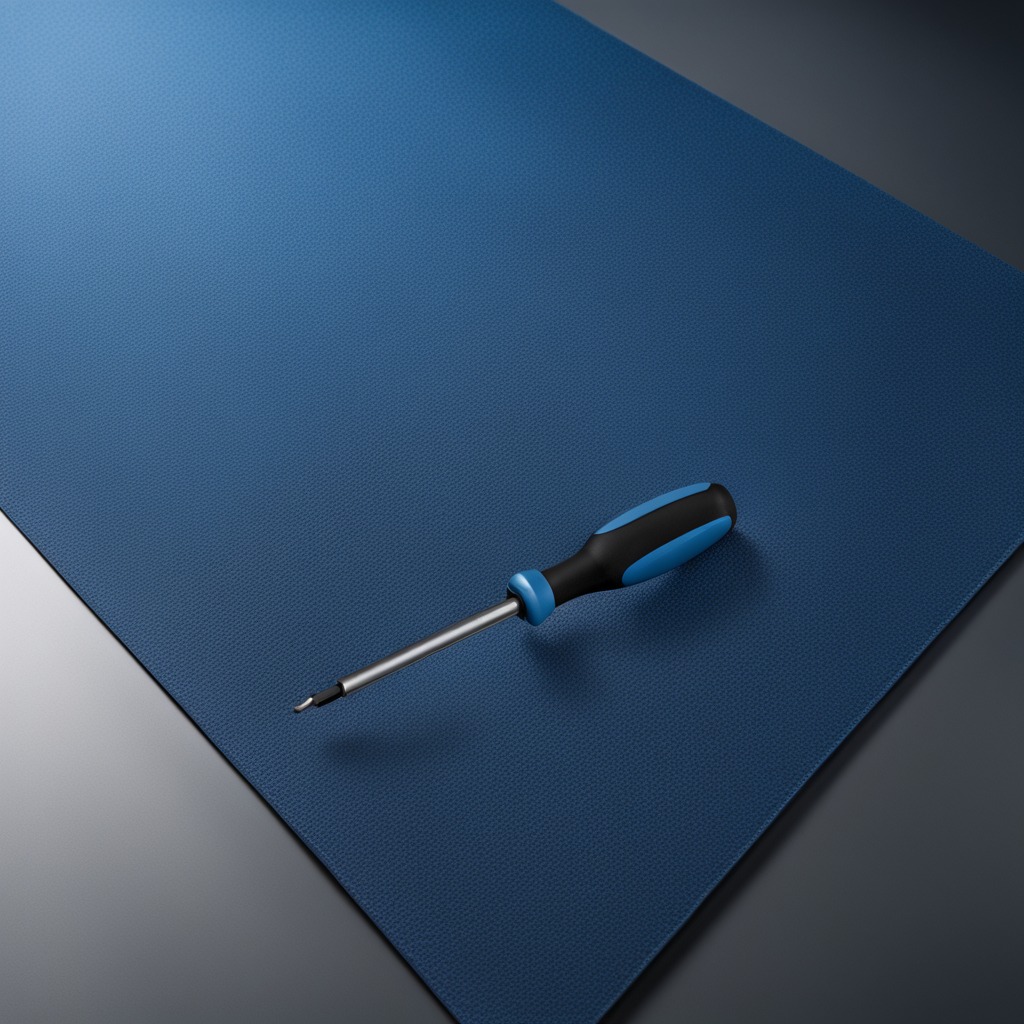
A screwdriver lying on a clean granite tabletop covered with a blue rubber mat inside a workshop under bright overhead lighting crisp shadows high clarity worn but beneath the mat